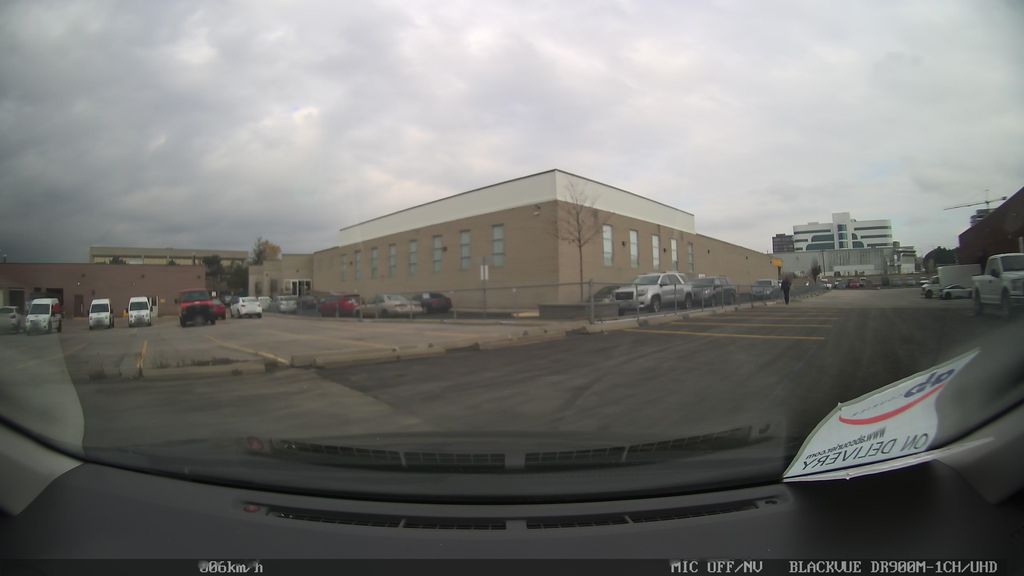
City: toronto